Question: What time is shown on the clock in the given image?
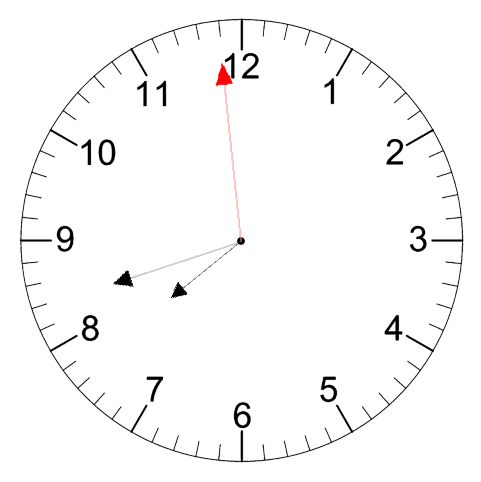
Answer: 07:41:59